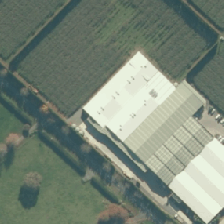
Land cover: urban_build_up